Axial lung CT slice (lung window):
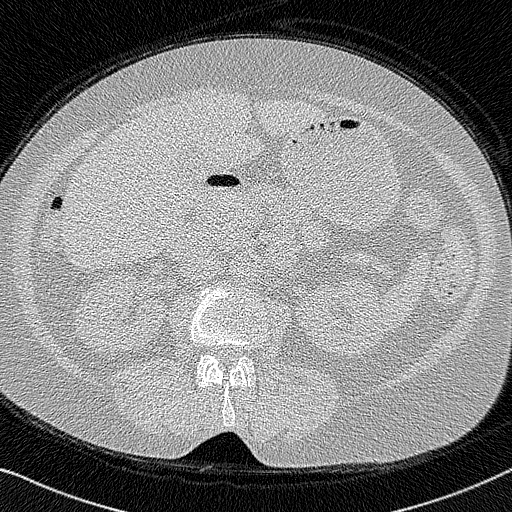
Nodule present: no